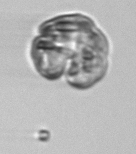
Label: Karenia